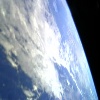
Label: cloud